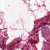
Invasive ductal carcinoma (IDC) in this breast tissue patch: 0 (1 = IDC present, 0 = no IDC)